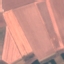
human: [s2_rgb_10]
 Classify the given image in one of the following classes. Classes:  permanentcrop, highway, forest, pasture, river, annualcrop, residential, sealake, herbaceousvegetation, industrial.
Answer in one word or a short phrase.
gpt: AnnualCrop